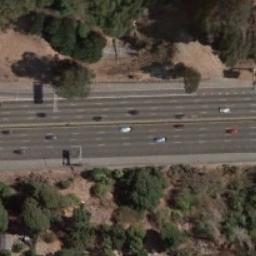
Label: freeway